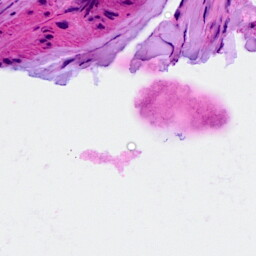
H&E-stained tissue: Breast